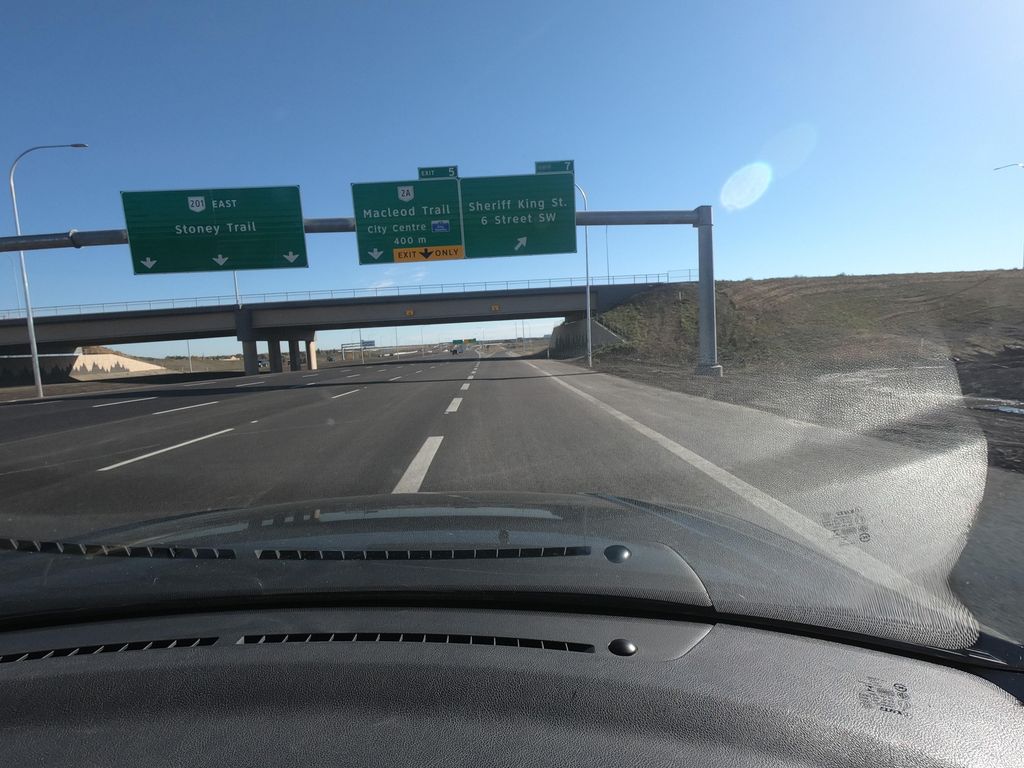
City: calgary